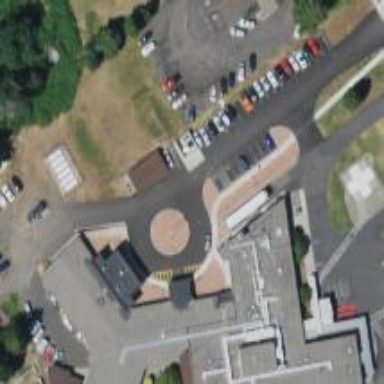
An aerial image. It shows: Hospital building.